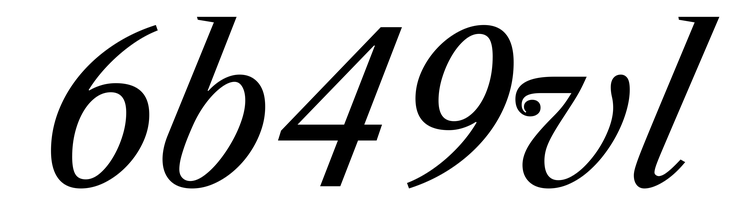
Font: LibreCaslonText-Italic_Italic